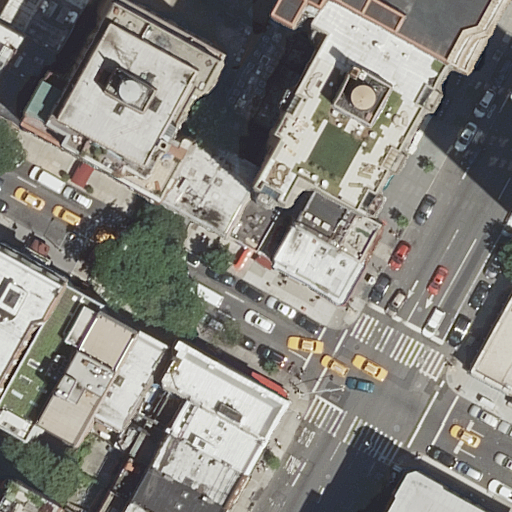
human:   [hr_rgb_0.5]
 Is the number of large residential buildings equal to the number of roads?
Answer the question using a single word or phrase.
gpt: no

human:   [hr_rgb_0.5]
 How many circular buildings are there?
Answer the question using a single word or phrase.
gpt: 0

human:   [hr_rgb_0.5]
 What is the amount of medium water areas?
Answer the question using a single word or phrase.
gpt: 0

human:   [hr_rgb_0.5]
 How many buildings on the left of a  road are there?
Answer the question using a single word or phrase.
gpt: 18

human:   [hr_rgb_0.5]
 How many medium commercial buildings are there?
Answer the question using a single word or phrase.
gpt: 0

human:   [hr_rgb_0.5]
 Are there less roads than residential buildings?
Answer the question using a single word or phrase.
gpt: yes

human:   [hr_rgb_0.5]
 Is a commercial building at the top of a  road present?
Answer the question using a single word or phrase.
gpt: no

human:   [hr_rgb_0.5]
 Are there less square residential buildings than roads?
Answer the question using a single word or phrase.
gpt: yes

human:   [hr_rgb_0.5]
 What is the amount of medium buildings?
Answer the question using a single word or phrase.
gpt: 11

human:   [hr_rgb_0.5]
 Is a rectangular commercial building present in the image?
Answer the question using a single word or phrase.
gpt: no

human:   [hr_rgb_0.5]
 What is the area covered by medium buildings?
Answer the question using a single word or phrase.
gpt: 2169m2

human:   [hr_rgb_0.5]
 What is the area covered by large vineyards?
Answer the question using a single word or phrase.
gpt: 0m2

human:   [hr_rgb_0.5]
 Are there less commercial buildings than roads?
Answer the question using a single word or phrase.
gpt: yes

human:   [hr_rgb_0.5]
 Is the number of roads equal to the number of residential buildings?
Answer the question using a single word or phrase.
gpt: no

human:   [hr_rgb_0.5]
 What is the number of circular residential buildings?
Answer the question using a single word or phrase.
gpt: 0

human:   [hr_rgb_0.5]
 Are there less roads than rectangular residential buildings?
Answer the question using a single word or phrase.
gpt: yes

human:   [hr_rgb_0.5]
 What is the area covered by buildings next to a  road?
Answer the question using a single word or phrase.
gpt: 3254m2

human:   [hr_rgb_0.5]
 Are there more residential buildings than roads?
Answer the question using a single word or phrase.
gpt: yes

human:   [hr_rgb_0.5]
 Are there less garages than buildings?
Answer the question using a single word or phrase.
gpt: yes

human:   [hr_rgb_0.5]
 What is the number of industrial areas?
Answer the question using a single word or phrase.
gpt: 0

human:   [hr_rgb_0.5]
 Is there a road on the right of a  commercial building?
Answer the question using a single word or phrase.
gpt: no

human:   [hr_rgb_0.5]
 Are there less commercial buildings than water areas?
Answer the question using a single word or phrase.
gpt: no

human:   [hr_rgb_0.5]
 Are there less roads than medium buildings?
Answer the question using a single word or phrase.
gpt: yes

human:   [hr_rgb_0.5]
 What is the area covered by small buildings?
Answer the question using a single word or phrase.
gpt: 262m2

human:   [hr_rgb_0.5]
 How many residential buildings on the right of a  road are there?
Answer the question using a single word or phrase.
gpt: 6

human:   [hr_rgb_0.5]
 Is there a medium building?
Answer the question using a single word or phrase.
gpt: yes

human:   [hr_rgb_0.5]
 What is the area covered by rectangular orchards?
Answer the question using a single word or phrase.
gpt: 0m2

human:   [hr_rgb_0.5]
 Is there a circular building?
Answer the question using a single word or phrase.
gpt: no

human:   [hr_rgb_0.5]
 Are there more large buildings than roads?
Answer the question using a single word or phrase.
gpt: no

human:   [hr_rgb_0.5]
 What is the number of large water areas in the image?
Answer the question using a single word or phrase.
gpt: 0

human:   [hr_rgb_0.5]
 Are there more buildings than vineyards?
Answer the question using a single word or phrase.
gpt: yes

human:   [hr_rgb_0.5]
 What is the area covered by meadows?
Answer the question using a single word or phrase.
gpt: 0m2

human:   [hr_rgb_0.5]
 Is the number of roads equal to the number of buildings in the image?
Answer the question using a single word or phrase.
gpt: no

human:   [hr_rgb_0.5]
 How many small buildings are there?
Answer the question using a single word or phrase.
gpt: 9

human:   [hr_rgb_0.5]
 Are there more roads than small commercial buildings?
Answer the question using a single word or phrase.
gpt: yes

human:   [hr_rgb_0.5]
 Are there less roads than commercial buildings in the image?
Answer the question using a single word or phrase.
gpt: no